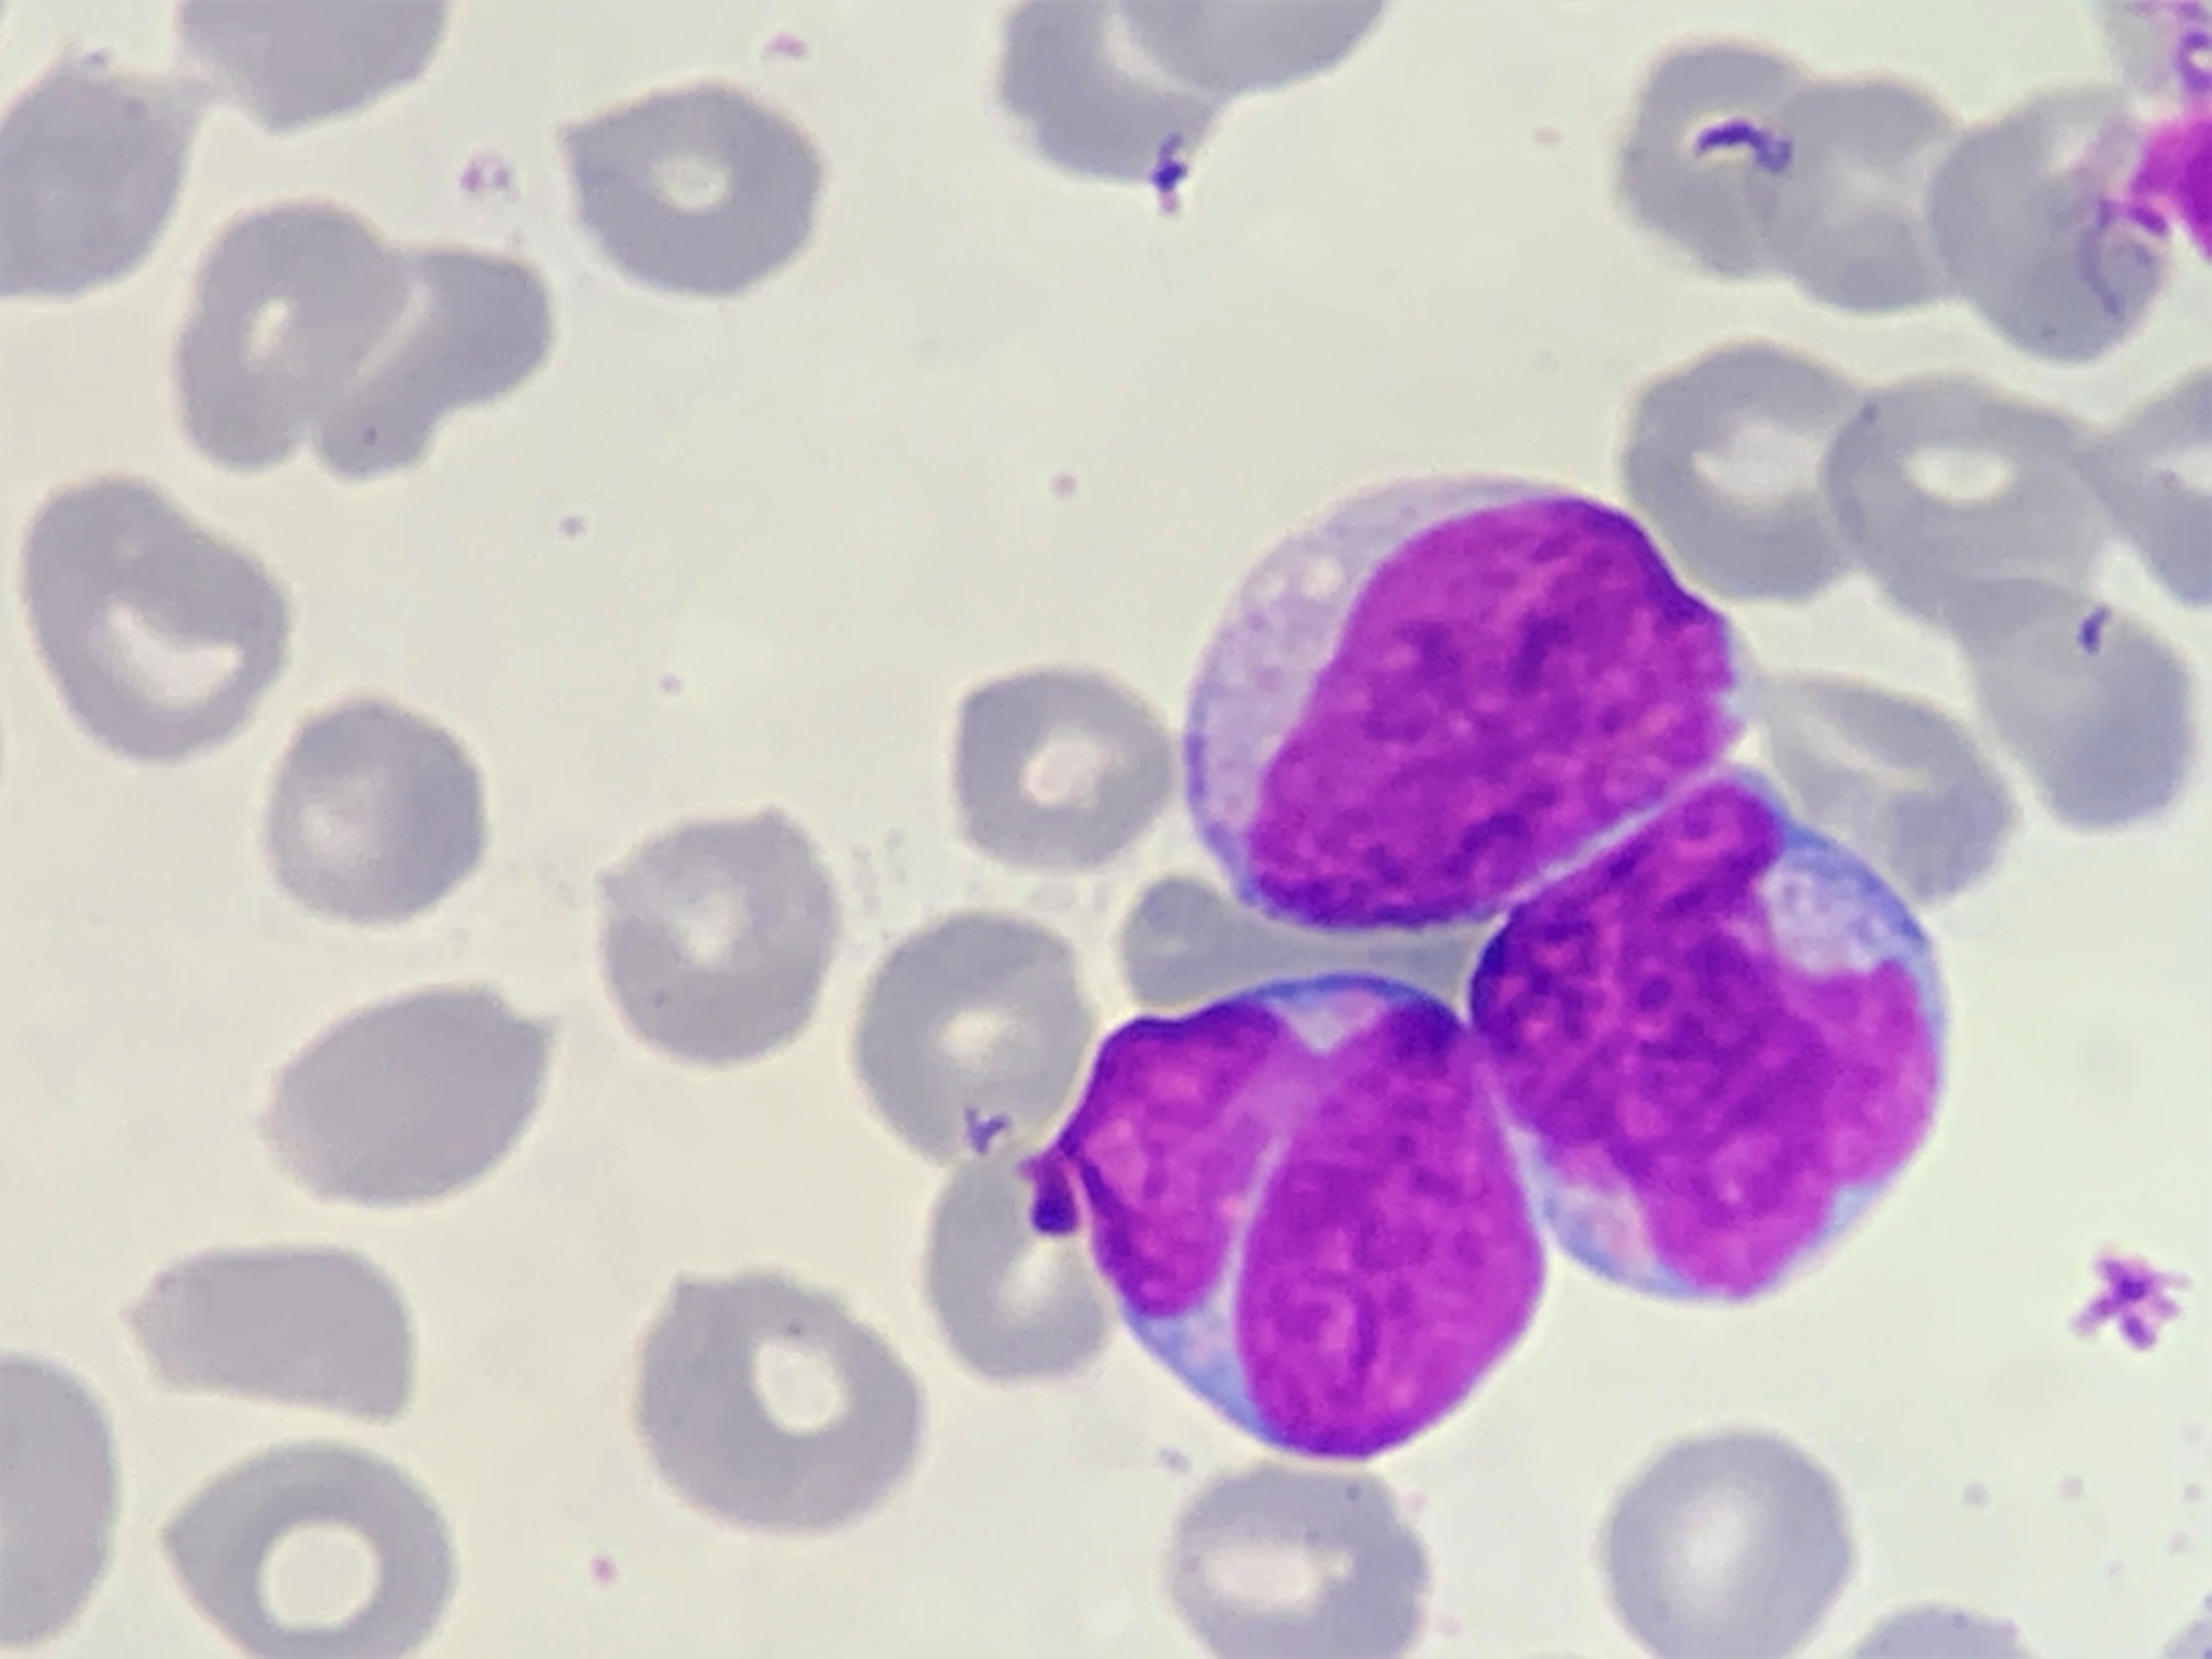
Cell type: BLAST CELLS